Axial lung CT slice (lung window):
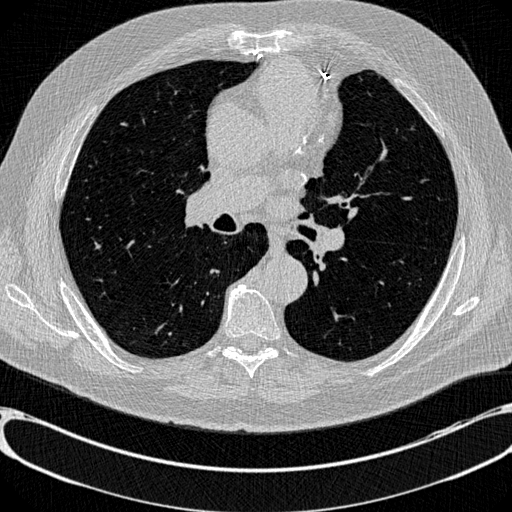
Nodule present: no